Question: how to post/Submit my time in game center in iOS acutely i am complete my game with in mint and Submit my time
and acutely save time like this
i want submit my time look like in leaderboard

'''
currentScore=02.22;
[[GameCenterManager sharedManager] saveAndReportScore:currentScore leaderboard:leaderboardNameID
sortOrder:GameCenterSortOrderLowToHigh];
'''
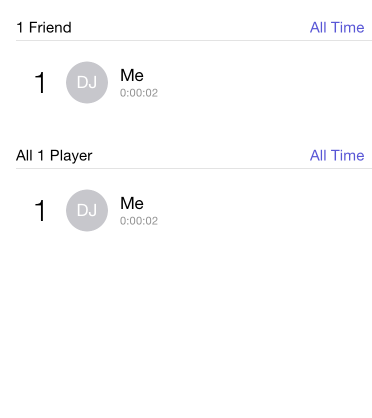
Answer: The 'score' parameter is an integer, so you should be tracking the number of seconds as the score, not the number of minutes:
'''
int score = 2 * 60 + 22; // 142 seconds = 2m22s
'''
<URL>